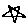
Label: star